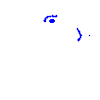
Particle: pion